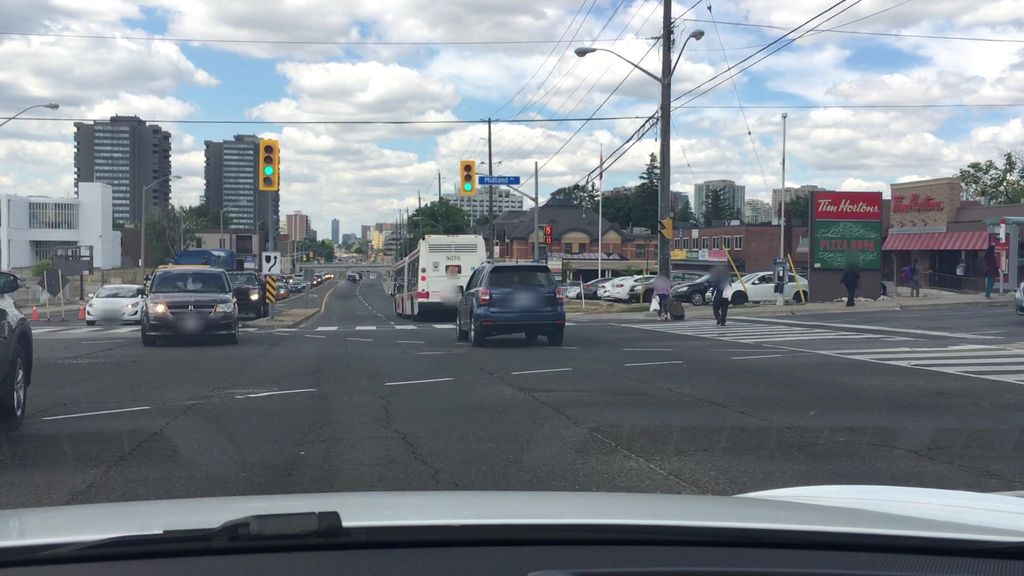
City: toronto